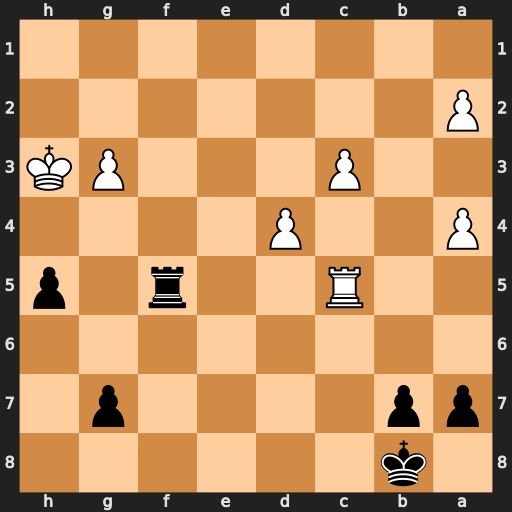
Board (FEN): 1k6/pp4p1/8/2R2r1p/P2P4/2P3PK/P7/8
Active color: b
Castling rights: -
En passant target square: -
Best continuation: Rxc5 dxc5 g5